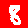
Digit: 8